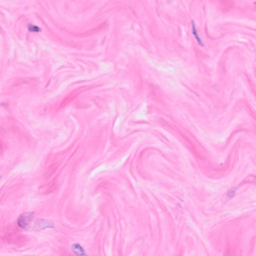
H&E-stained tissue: Breast